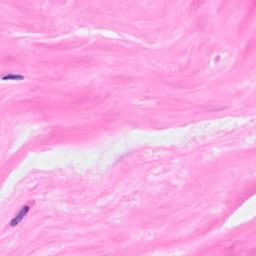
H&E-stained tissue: Breast